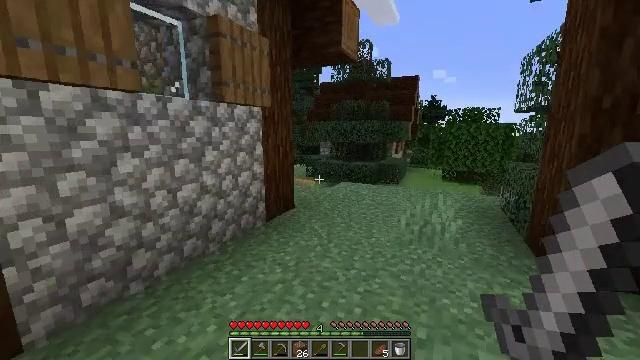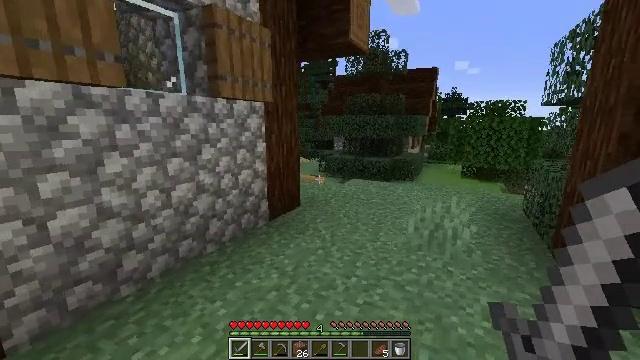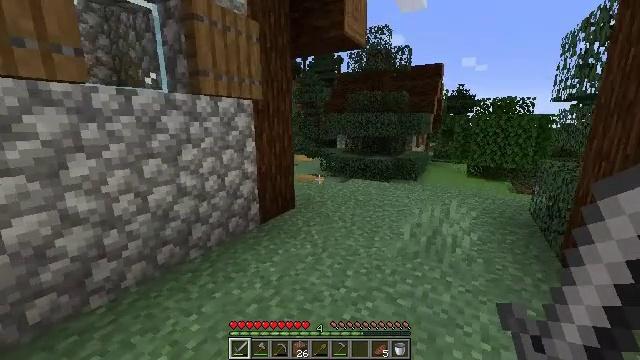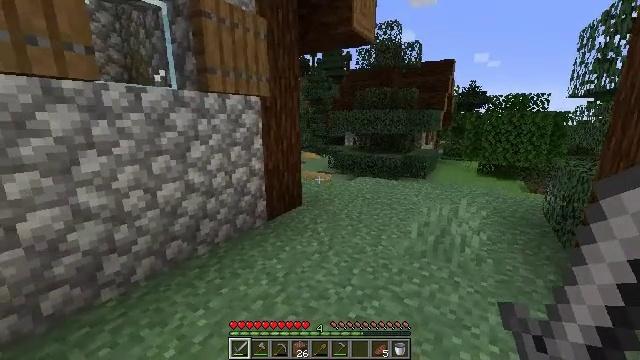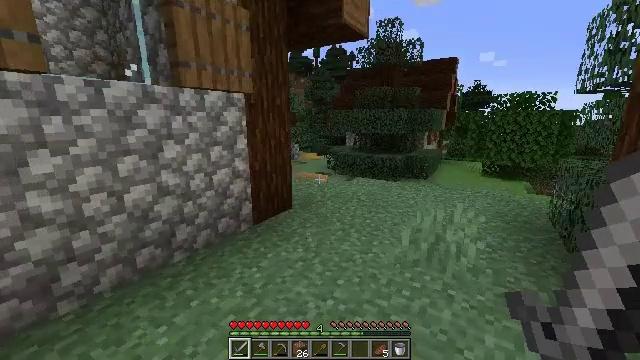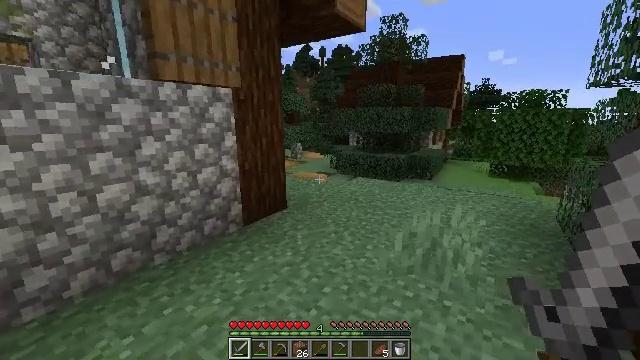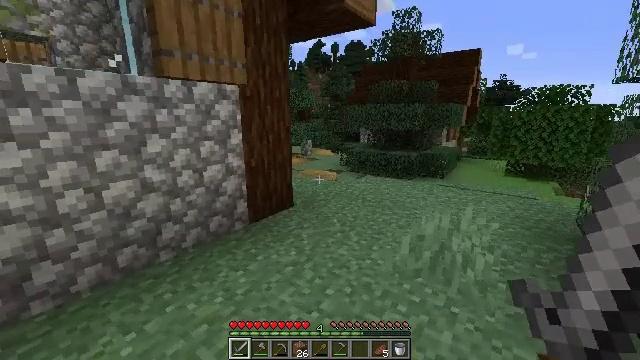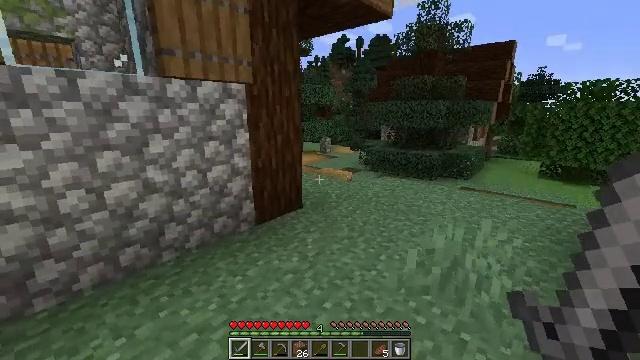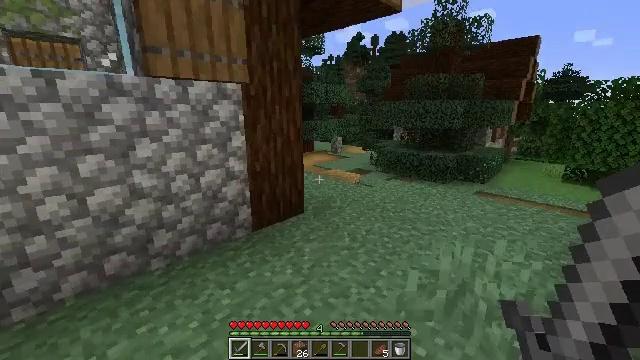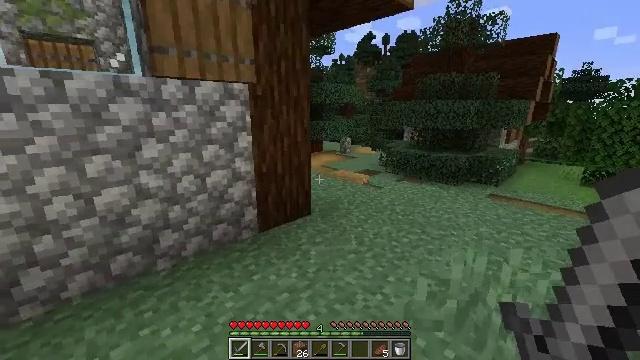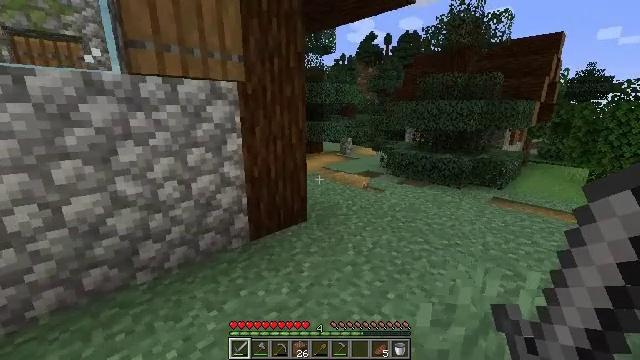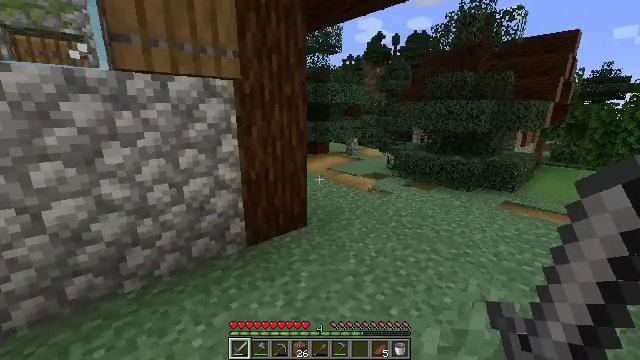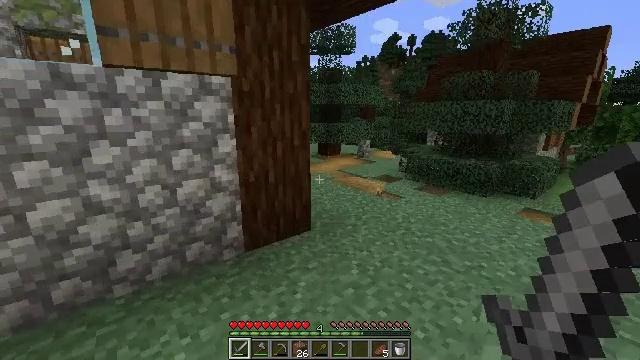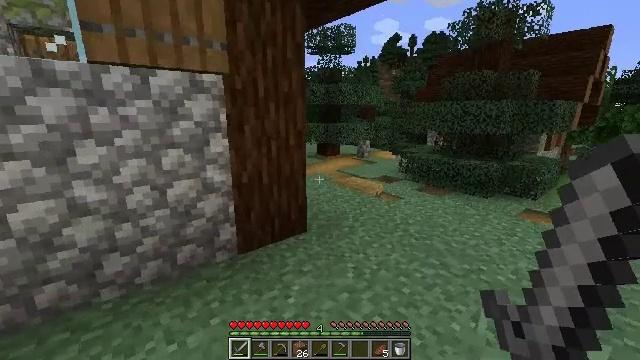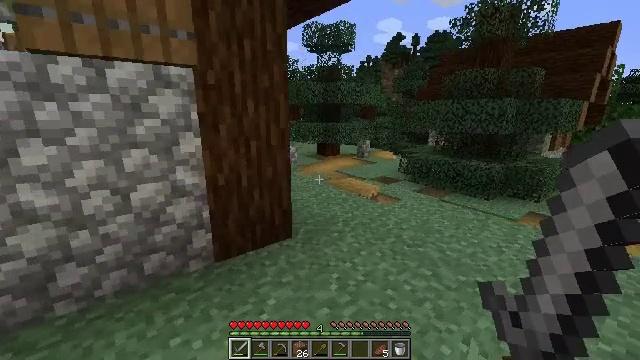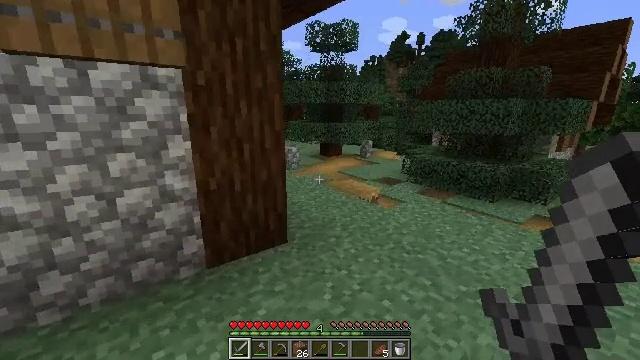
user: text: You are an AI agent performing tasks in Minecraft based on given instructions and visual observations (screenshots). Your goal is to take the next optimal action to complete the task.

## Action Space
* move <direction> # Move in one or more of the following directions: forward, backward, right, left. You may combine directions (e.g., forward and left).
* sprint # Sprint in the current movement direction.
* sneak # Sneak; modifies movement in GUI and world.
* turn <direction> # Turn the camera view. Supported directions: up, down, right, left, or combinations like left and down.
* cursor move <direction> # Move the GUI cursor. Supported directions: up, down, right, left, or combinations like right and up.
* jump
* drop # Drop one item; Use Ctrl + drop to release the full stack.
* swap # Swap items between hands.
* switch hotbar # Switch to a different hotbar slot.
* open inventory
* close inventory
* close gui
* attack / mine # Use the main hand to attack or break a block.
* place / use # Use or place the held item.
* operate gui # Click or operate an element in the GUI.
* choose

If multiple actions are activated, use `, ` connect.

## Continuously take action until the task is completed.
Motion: motion action
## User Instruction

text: Attack the spruce door to gather it.
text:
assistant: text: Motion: move forward and move right, turn left and down
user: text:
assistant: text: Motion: move forward and move right, turn left
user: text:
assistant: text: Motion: move forward and move right, turn left
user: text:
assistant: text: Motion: move forward and move right
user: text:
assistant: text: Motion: move forward and move right, turn left
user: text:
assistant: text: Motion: move forward and move right, turn left
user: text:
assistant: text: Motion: move forward and move right, turn left
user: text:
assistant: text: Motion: move forward, turn left
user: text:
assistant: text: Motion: move forward, turn left
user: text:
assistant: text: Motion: move forward
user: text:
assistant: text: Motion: move forward and move right, turn left
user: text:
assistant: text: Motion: move forward and move right, turn left
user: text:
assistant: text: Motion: move forward and move right
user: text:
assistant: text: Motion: move forward and move right
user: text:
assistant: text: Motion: move forward and move right
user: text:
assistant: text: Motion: move forward and move right, turn left
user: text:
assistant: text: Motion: move forward and move right, turn left
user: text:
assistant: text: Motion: move forward and move right, turn left
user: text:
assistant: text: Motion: move forward and move right, turn left
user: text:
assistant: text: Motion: move forward and move right, turn left
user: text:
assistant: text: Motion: move forward and move right
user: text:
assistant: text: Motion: move forward and move right
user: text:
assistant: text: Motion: move forward and move right, turn left
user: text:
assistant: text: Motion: move forward and move right, turn left
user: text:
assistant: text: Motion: move forward
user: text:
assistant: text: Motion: move forward, turn left
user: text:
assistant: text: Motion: move forward, turn left
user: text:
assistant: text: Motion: move forward
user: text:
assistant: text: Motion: move forward, turn left
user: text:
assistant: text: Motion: move forward